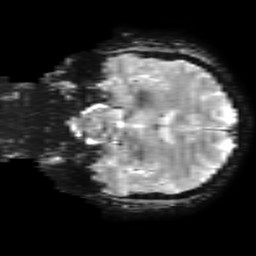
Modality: T2starw
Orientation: coronal
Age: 60
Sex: male
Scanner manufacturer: ge
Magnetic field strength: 3 T
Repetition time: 0.65 s
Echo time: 0.02 s